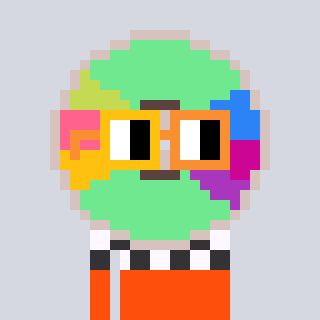
a pixel art character with square yellow and orange glasses, a cd-shaped head and a orange-colored body on a cool background